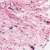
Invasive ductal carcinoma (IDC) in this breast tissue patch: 0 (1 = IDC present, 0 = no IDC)